Question: I'am using <URL> in my application. If I want to run it on my iPhone 5s with an 64 bit processor, I get the following errors:

Is it possible to use the 32 bit library on a 64 bit device, because I don't think, the library is going to be updated.
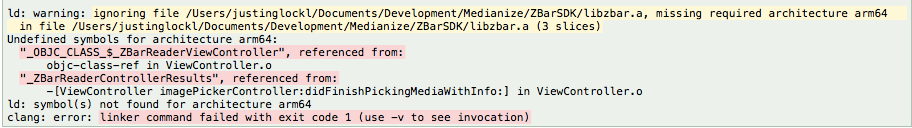
Answer: To summarize the comments above. A 64bit iPhone application requires all constituent libraries and frameworks to be 64bit. You can't mix and match. Leaving an application 32bit is non-optimal long term since iOS has to keep two versions of the system libraries loaded (32 and 64) as soon as a single 32bit app is run. Hence, you don't want to be the last app to support 64bit!
You can check if your library contains 64bit code using lipo. For example, here's the SBJson framework in 32bit:
'''
$ lipo -info SBJson.framework/SBJson
Architectures in the fat file: SBJson.framework/SBJson are: armv6 armv7 i386
'''
and with 64bit code
'''
$ lipo -info SBJson.framework/SBJson
Architectures in the fat file: SBJson.framework/SBJson are: armv7 armv7s i386 x86_64 arm64
'''
In the case of zbar, if it's not available you could always try compiling yourself from source.